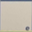
Piece: xx